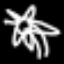
Label: palm tree